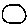
Label: circle